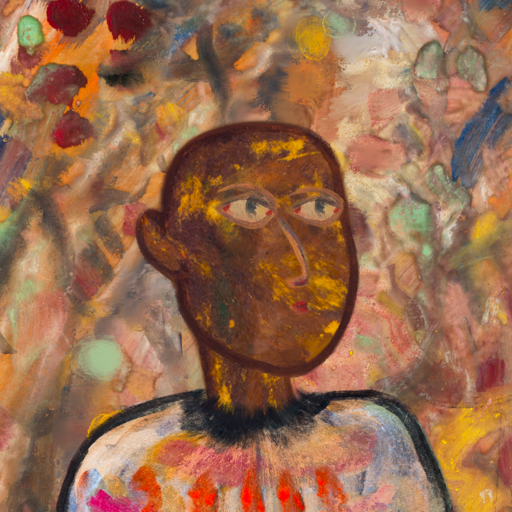
Background: Mother_And_Son_Mother, Head And Neck Side: Comrade, Face Side: GypsyMother, Bust: Childish, Hair Side: Blank, Head Accessory: Blank, Second Necklace: Blank, Necklace: Blank, Baby: Blank